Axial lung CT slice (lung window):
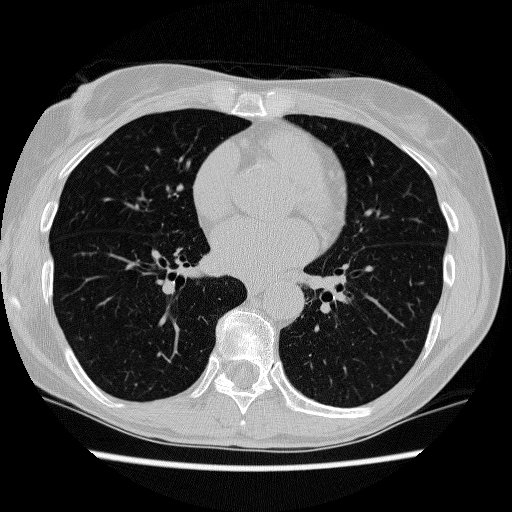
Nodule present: no